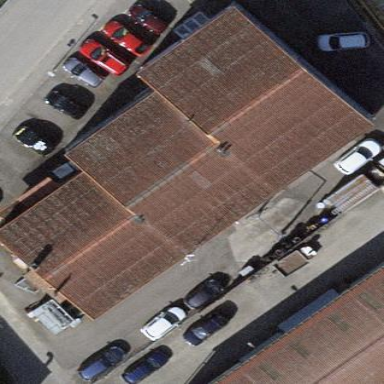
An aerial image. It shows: Building housing car repair shop.